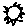
Label: sun